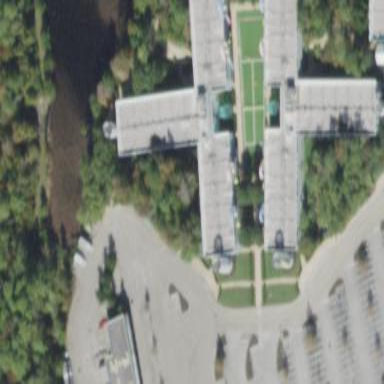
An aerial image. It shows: Hotel building.